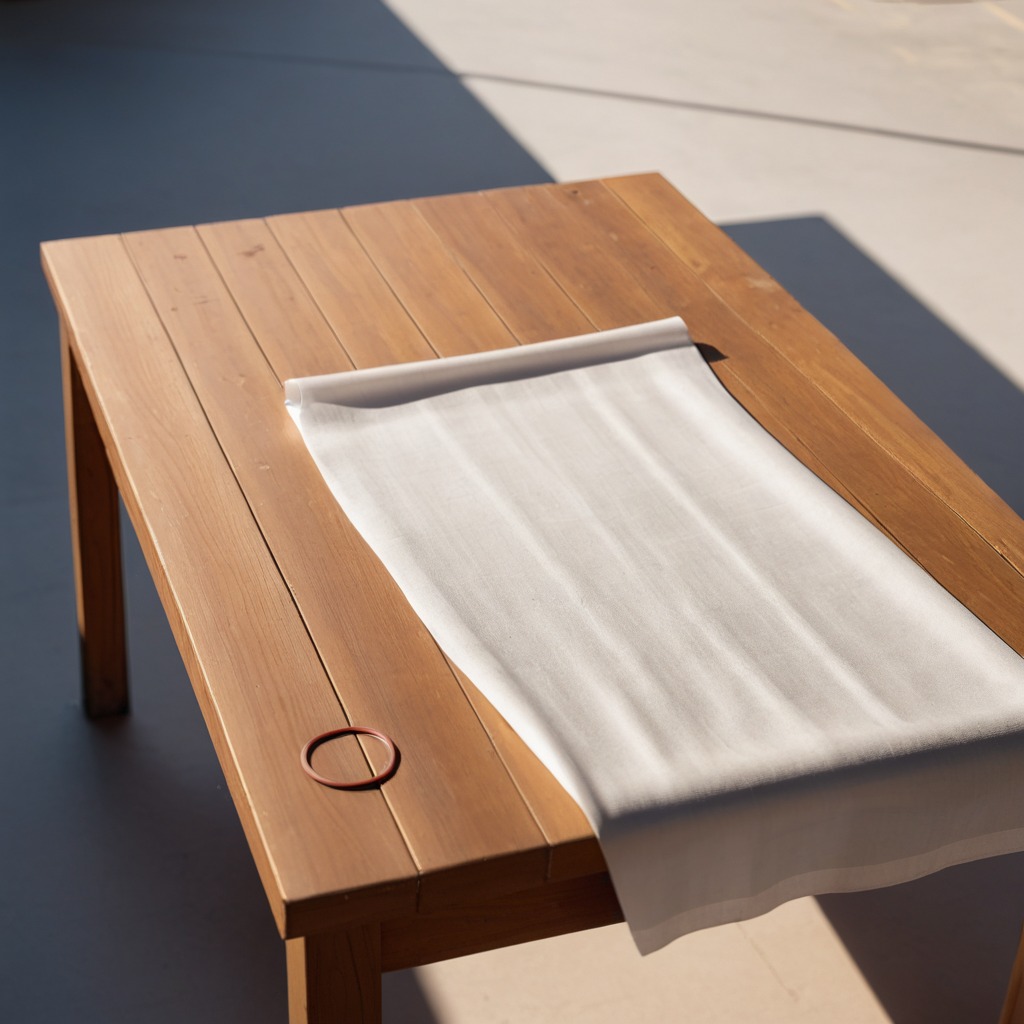
A rubber O-ring lying on the wooden table.